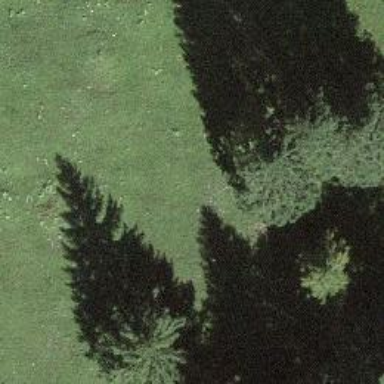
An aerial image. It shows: Single tag "natural: tree."